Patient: sex F, age 63
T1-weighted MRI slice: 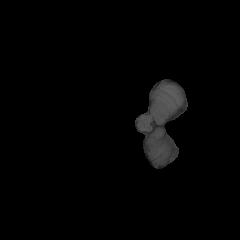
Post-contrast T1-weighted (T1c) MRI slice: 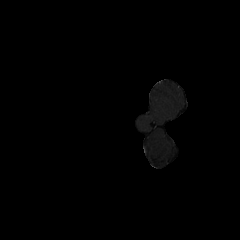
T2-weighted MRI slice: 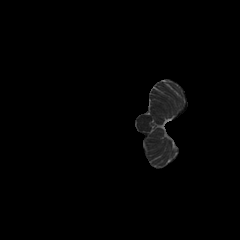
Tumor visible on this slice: no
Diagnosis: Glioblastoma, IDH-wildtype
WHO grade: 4